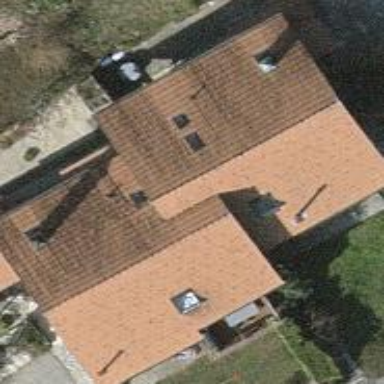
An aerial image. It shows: Terrace building with roof made of roof tiles.